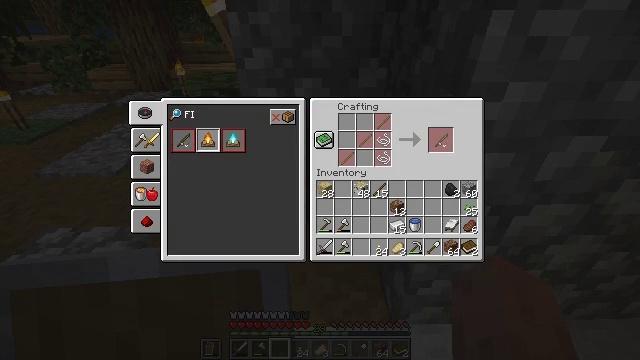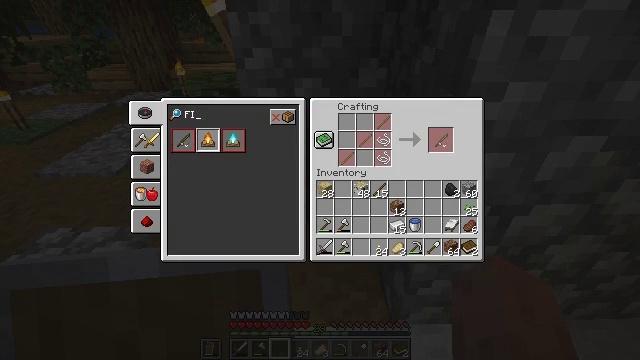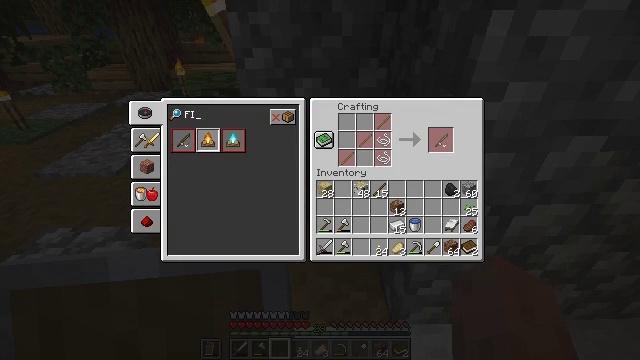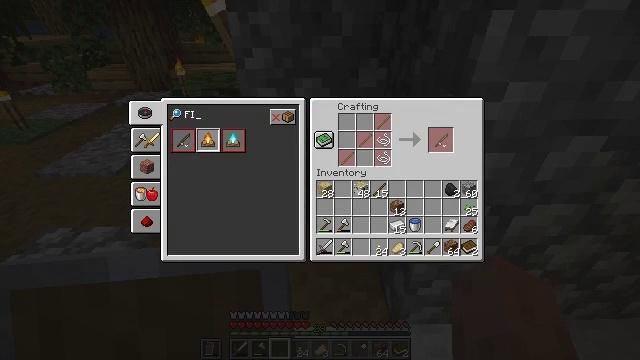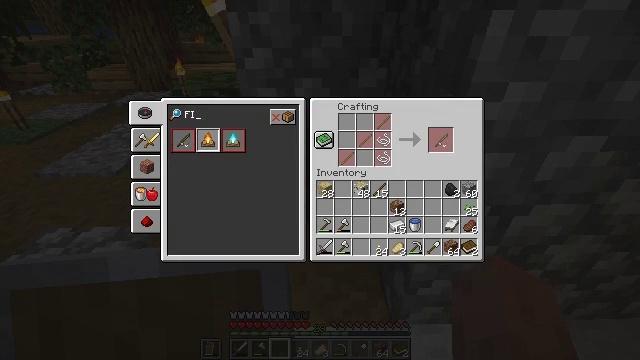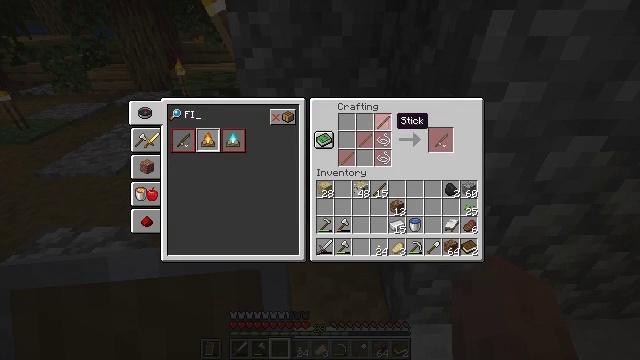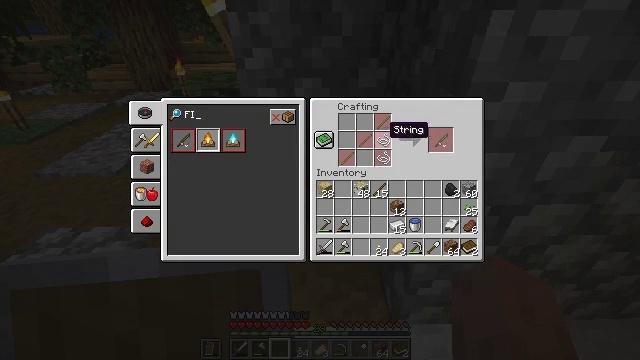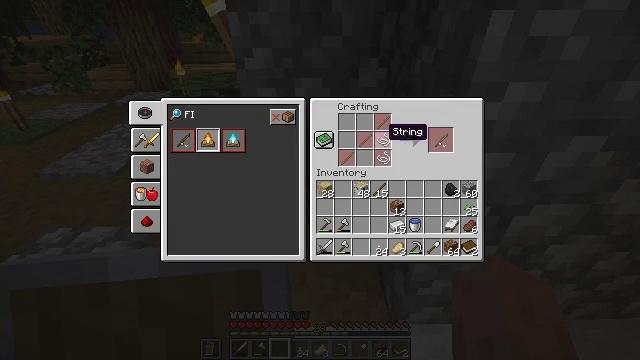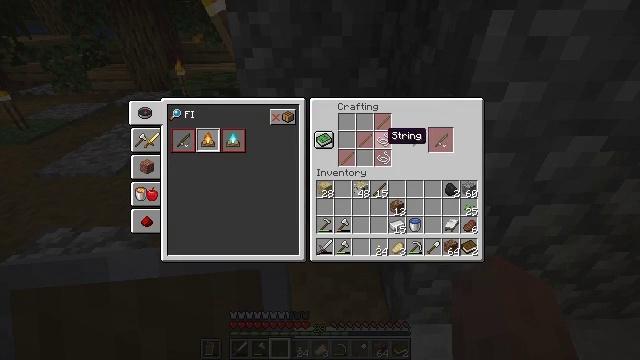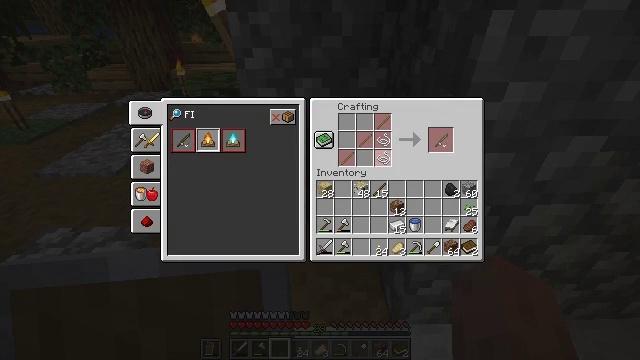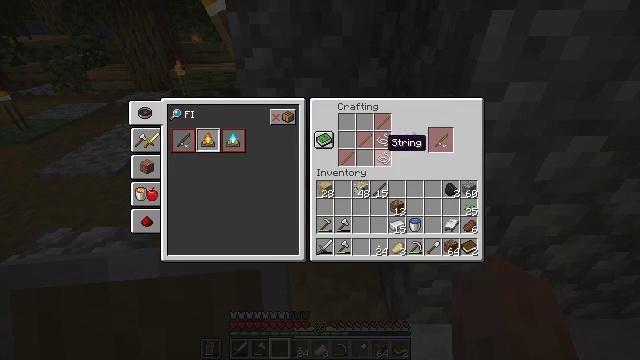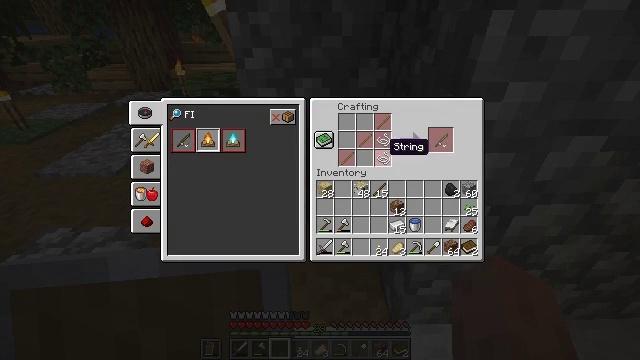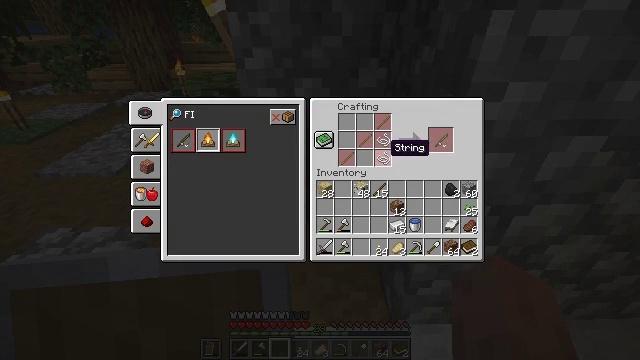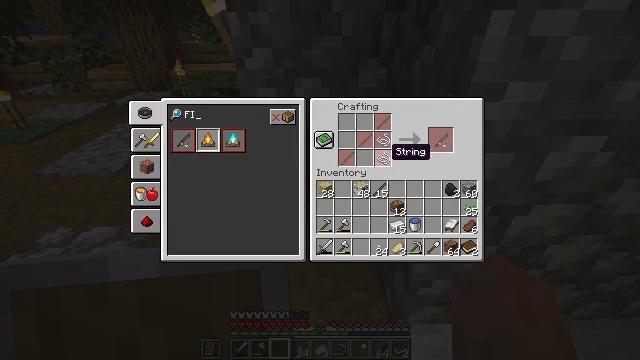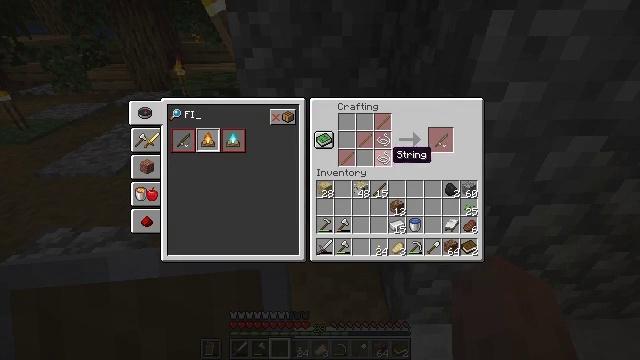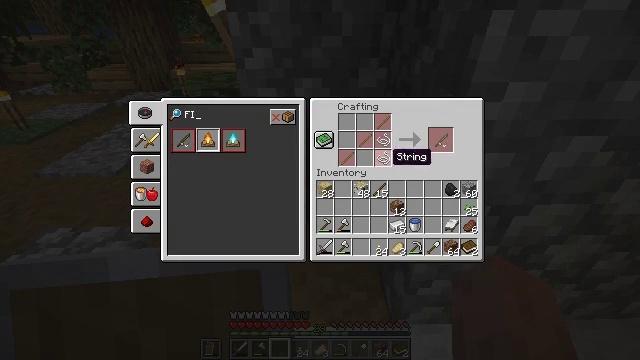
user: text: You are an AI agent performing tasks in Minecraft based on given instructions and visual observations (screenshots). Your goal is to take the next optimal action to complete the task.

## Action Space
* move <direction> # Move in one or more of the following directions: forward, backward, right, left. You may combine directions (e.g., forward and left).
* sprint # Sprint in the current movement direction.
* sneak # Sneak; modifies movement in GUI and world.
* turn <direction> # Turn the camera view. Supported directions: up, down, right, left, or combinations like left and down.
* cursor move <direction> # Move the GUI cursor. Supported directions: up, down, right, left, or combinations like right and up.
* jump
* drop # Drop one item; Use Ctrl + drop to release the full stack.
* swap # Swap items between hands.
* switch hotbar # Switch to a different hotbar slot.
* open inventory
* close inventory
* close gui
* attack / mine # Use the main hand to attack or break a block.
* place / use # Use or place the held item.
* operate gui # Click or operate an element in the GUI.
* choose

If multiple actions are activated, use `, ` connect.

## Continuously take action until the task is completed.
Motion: motion action
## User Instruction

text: Open a crafting table to craft a fishing rod.
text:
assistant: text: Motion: no_op
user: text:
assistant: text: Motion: no_op
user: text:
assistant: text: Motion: no_op
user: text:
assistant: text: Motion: no_op
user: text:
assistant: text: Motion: cursor move left and down
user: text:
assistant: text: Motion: cursor move down
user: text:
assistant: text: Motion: no_op
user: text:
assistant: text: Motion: no_op
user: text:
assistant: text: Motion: no_op
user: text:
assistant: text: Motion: no_op
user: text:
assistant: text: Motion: no_op
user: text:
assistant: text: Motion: no_op
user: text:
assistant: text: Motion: no_op
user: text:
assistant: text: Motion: no_op
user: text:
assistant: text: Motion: no_op
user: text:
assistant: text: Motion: cursor move left and down
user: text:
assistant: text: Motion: no_op
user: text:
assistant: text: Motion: no_op
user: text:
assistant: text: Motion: no_op
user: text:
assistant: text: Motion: no_op
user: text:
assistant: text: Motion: no_op
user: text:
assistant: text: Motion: no_op
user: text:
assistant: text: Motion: no_op
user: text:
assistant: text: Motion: no_op
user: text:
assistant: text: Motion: no_op
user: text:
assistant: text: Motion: no_op
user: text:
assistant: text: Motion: cursor move right and up
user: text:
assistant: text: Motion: cursor move right and up
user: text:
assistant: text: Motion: cursor move right and up
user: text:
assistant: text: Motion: no_op